Question: By tabs I mean something like this (the navigation bar on the left):

I haven't found anything on the internet that demonstrates the proper use of tabs in a fyne application. Anyone knows?
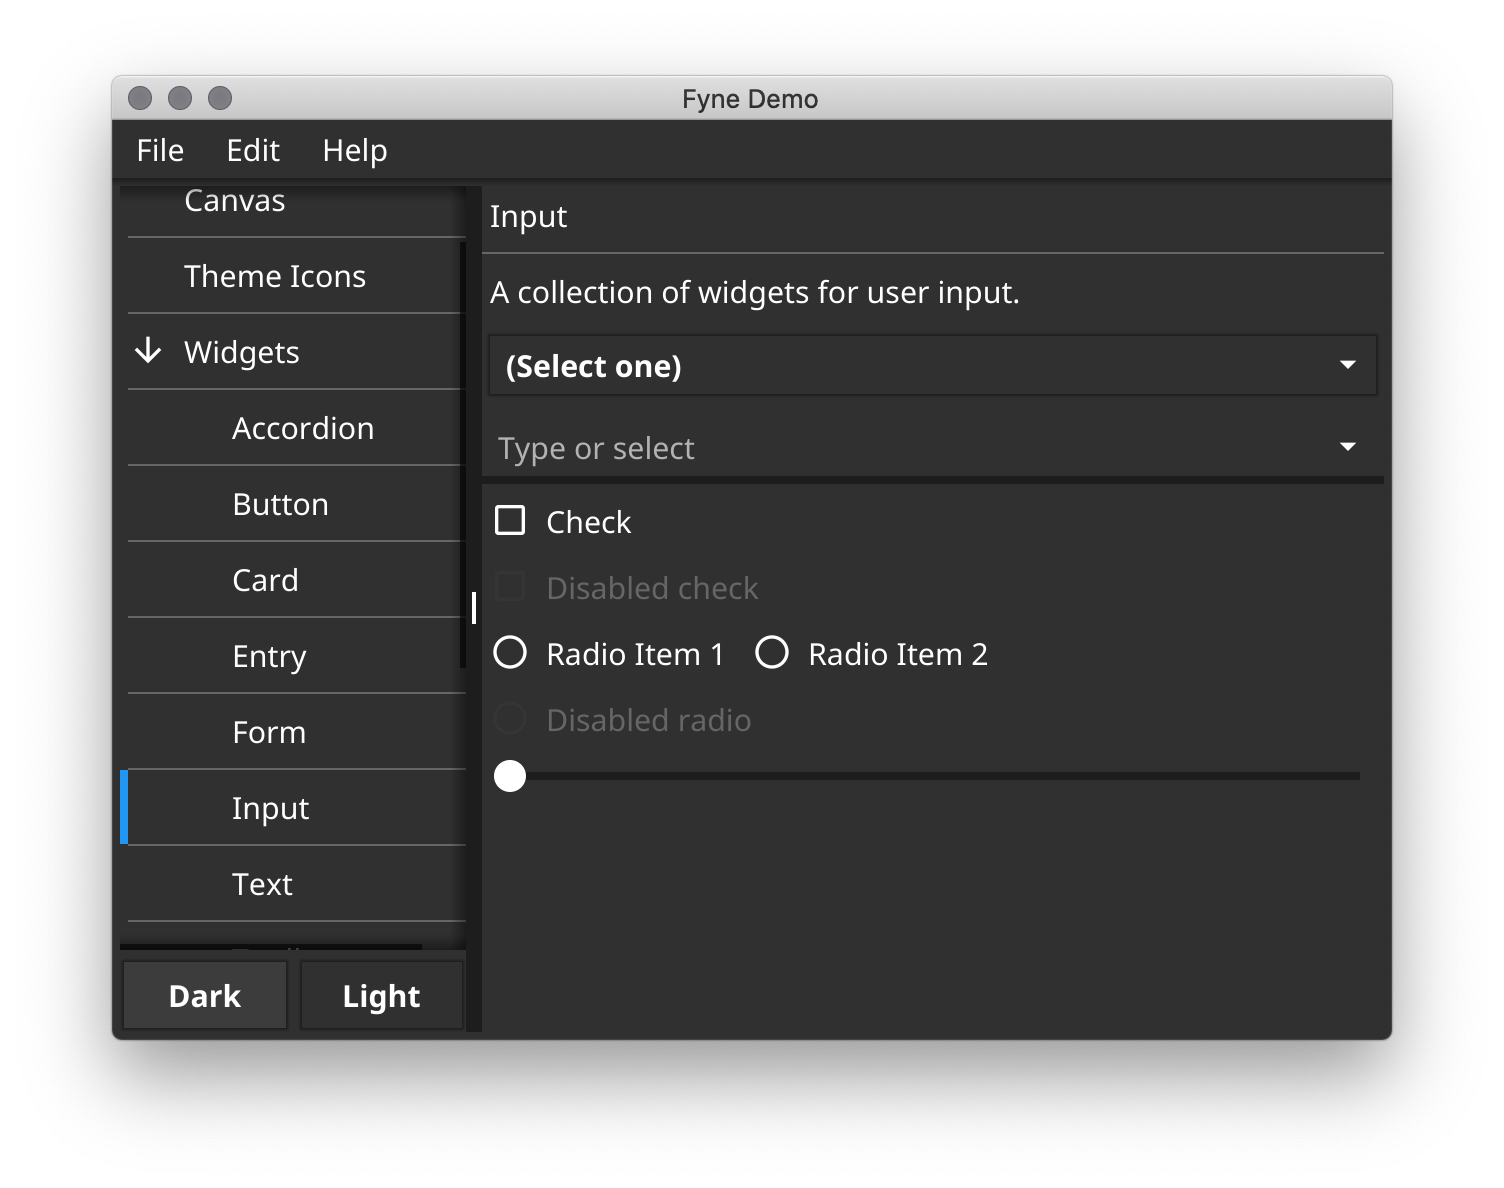
Answer: The bar on the left is the List widget <URL>.
There is also the AppTabs container that is designed for areas of an application <URL>.
Remember that all of the source code to fyne_demo is at <URL>.